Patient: sex M, age 63
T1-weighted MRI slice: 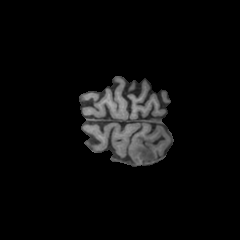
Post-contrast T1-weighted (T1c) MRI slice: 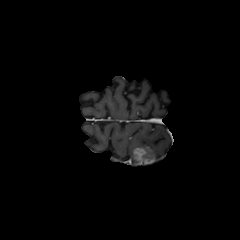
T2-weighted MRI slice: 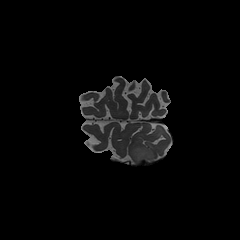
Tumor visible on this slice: yes
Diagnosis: Glioblastoma, IDH-wildtype
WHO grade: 4